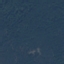
Land use / land cover class: Forest